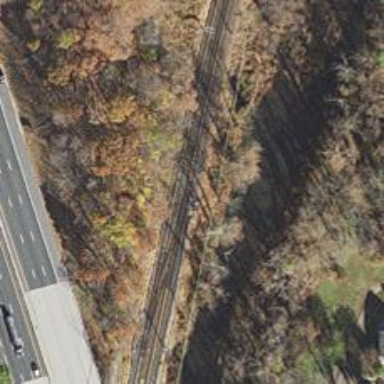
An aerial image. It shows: Light rail railway with electrified contact line.